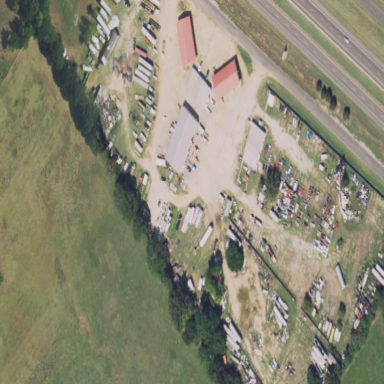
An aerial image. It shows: Industrial area designated as scrap yard.